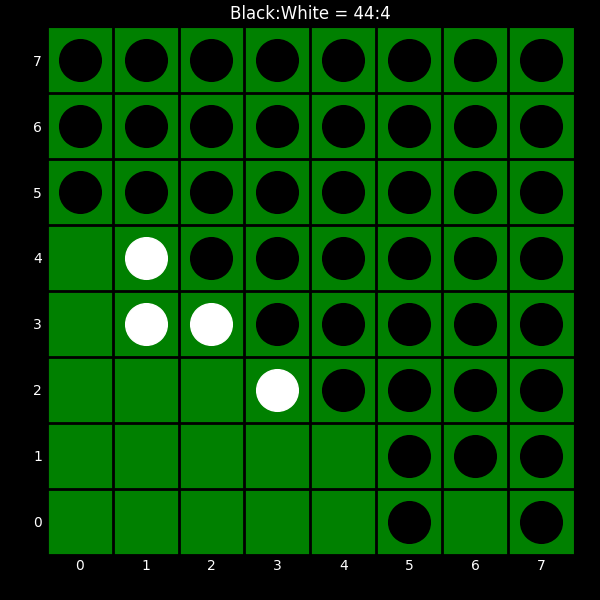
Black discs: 44
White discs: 4